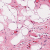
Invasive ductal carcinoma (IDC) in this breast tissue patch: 0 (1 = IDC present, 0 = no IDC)